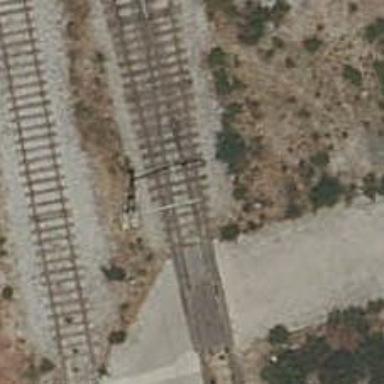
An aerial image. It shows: Rail yard with electrified contact lines for railway operations.